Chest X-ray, PA view. Patient: 63 years old, sex M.
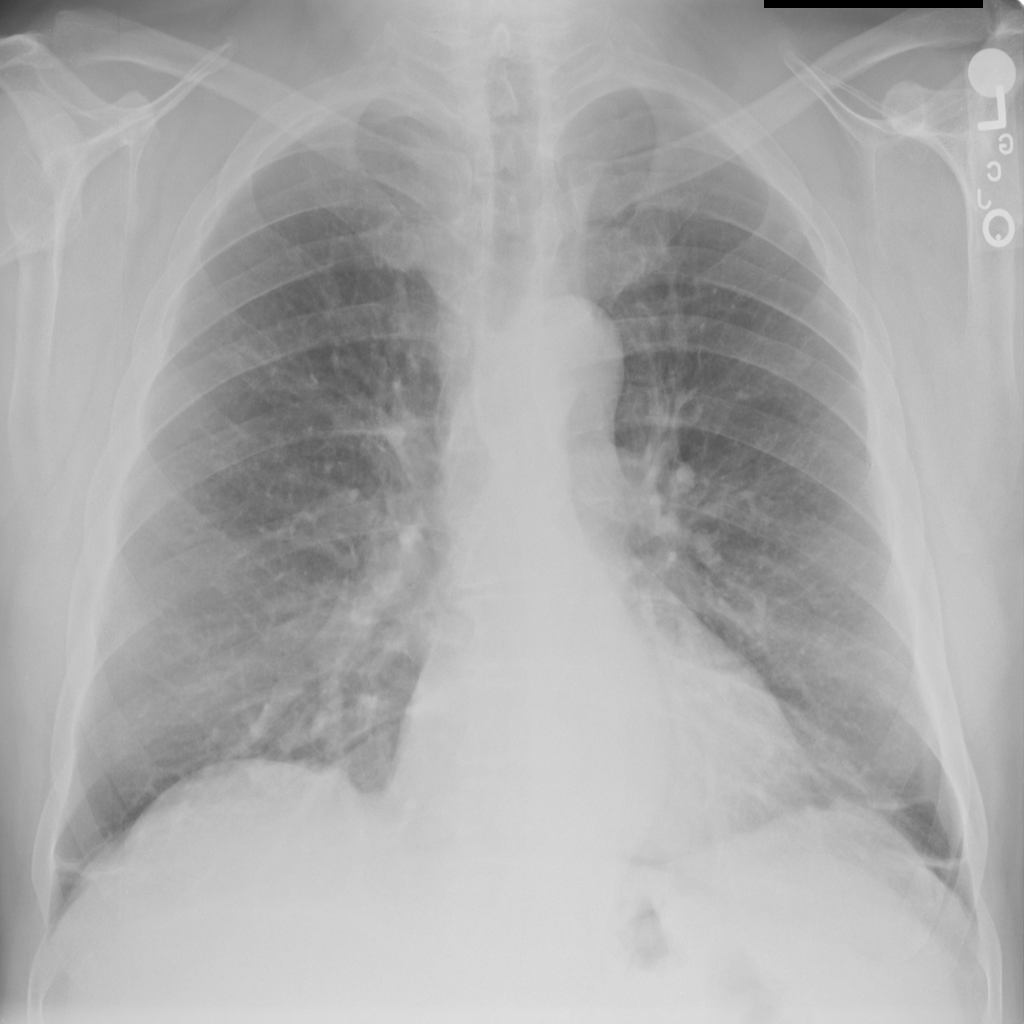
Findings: Atelectasis